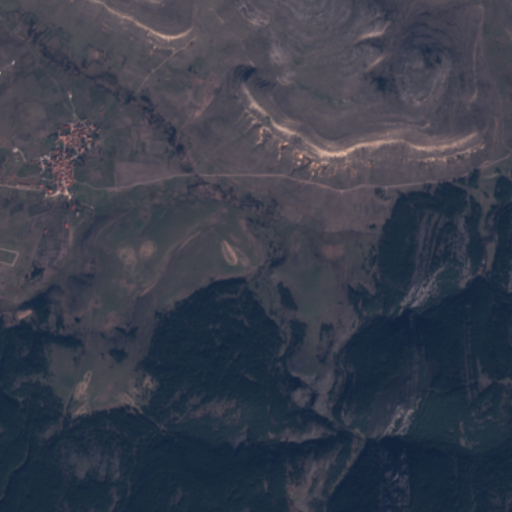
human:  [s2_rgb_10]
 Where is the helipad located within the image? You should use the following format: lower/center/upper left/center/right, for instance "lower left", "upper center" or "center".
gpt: The helipad is located in the upper left of the image.
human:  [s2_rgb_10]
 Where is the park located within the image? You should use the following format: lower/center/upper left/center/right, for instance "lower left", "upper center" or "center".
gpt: The park is located in the upper left of the image.
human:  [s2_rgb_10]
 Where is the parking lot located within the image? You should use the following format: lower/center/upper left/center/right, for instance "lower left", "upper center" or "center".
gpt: The parking lot is located in the center left of the image.
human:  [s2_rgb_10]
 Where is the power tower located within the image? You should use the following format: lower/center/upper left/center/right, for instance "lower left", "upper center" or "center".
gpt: The power tower is located in the upper left of the image.
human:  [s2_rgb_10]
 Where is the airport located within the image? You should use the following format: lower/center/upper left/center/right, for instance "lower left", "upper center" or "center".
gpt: There is no airport in the image.